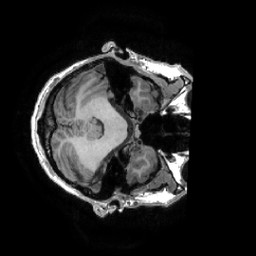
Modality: T1w
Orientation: axial
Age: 31
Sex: male
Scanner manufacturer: ge
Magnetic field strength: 3 T
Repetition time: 0.0073 s
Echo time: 0.003 s